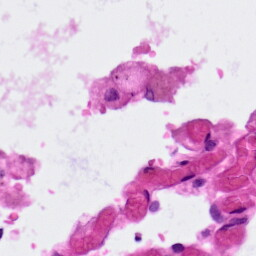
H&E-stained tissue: Lung